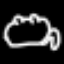
Label: frog